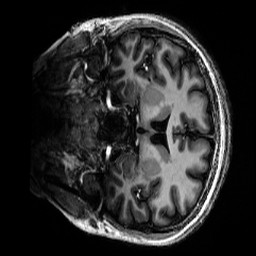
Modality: T1w
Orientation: coronal
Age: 32
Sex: female
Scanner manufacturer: siemens
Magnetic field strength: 6.98 T
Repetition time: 6 s
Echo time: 0.00299 s